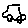
Label: car